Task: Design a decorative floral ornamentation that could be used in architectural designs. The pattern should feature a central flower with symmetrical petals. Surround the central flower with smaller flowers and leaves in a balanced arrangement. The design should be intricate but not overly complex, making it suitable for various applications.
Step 1139:
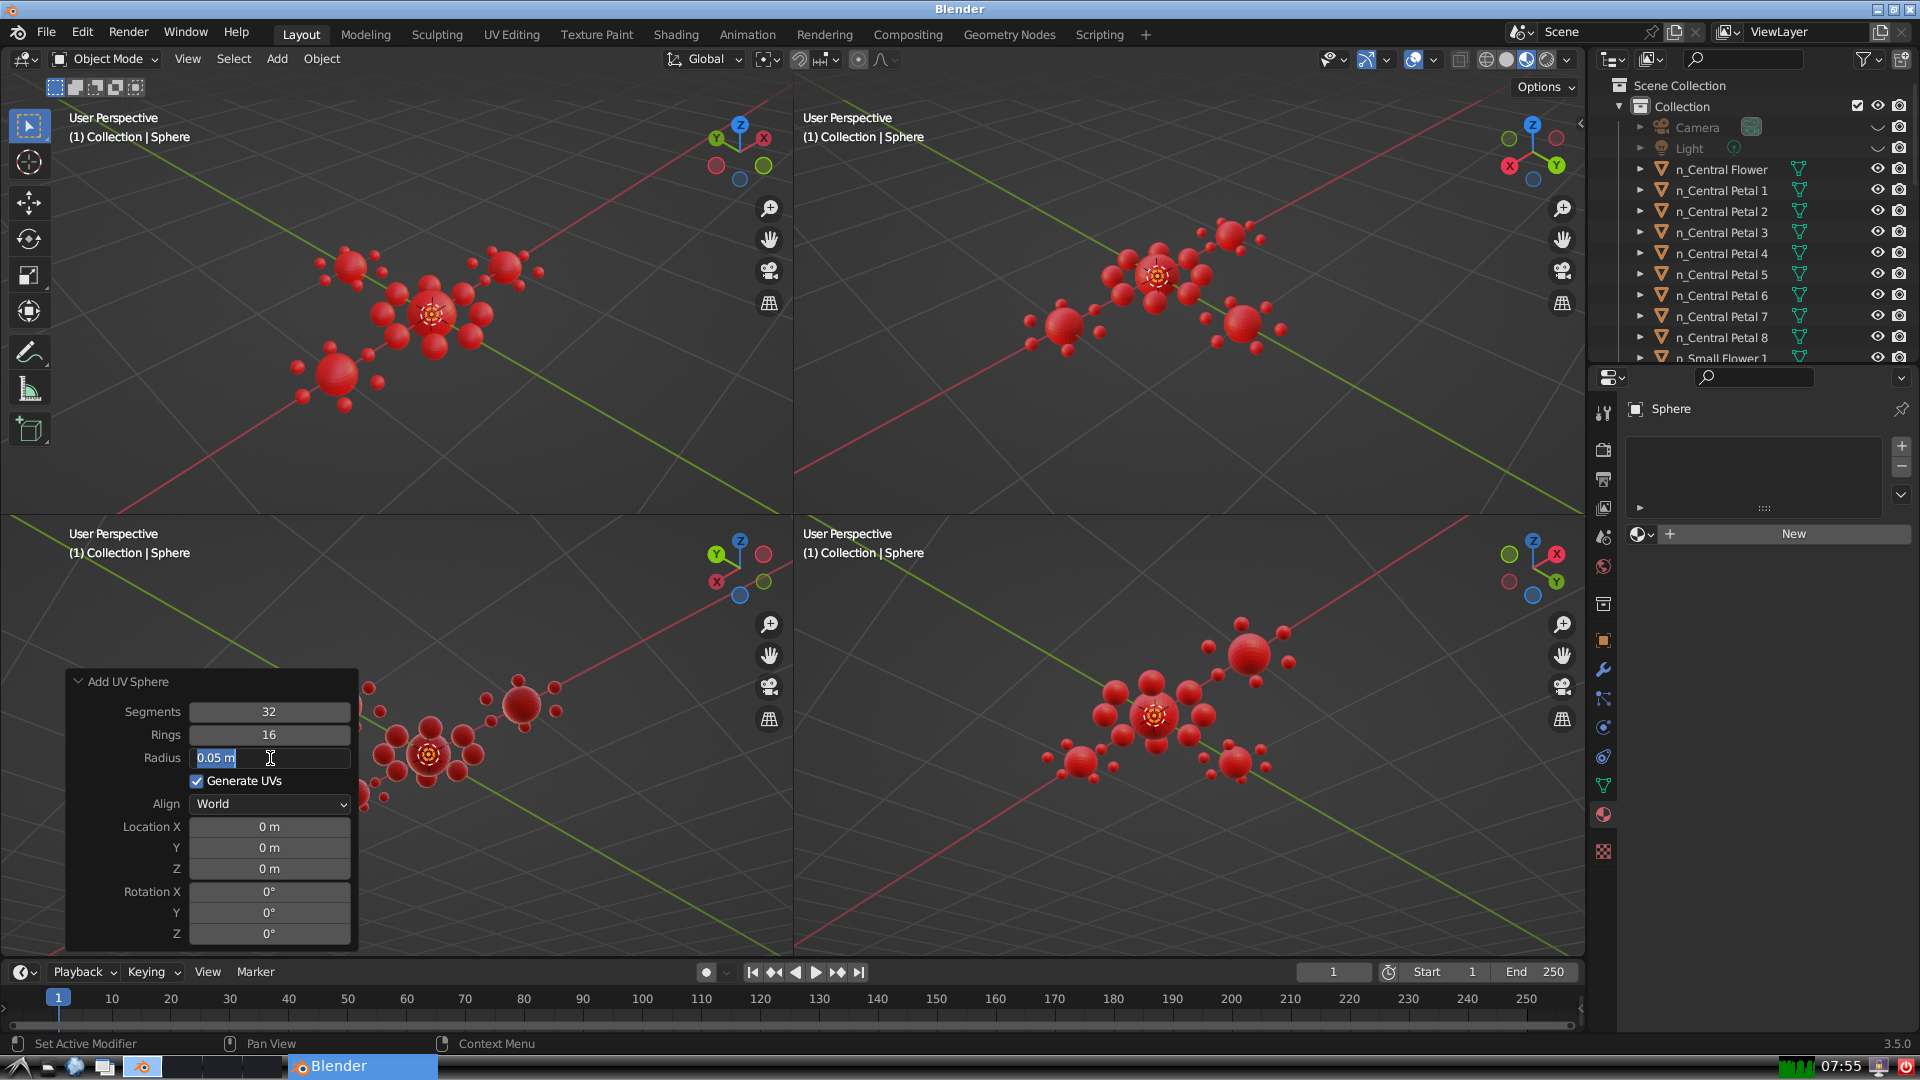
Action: input_text: 0.15